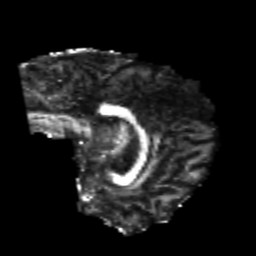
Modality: FA
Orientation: sagittal
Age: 23
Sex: male
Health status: healthy
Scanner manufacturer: philips
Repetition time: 7.386 s
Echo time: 0.08599 s